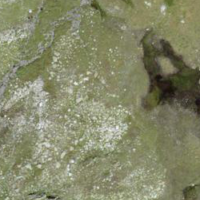
EUNIS habitat code: 26
Species observed at this site:
Marmota marmota